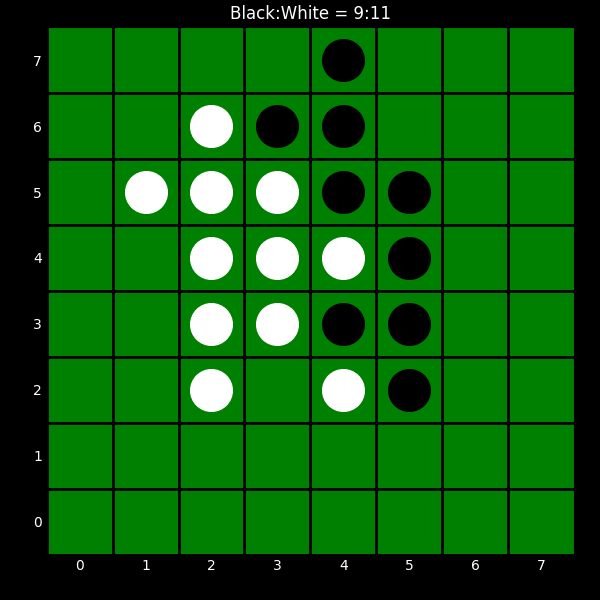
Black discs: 9
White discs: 11